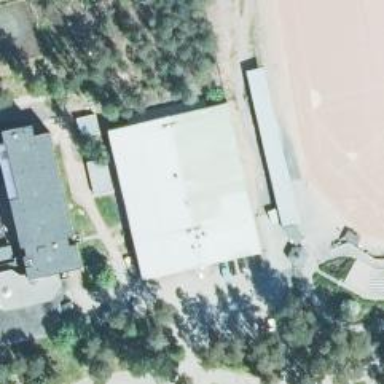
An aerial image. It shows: Sports centre in the leisure land.